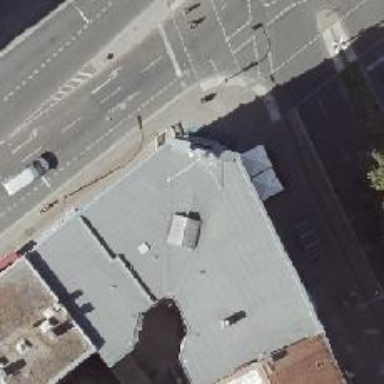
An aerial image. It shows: Pub.